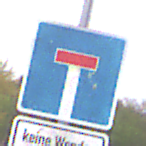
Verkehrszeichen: Sackgasse
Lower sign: HinweisGeaenderteVorfahrtVerkehrsfuehrungVerkehrsregelung3
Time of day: Midday
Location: Outdoor (Suburban)
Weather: Overcast
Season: NotSpecified
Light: Natural